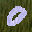
Label: 0